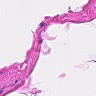
Metastatic tissue present: no